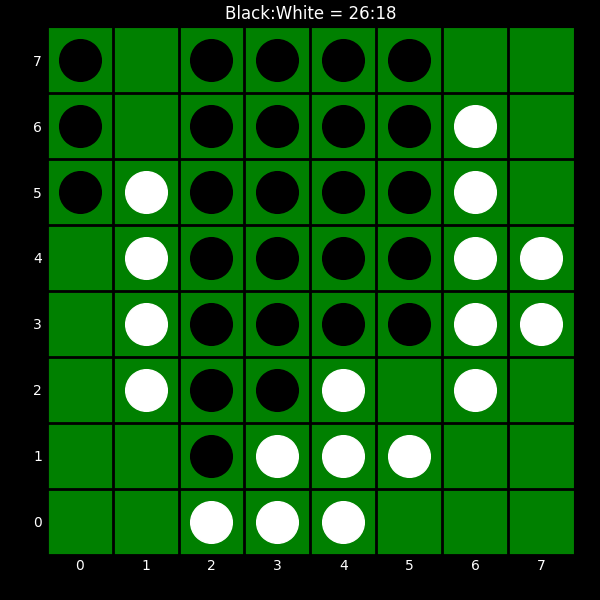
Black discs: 26
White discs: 18